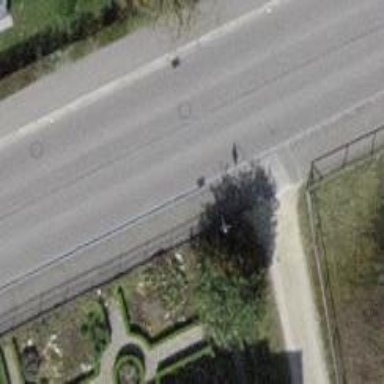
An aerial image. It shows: Bus stop with platform for public transport.